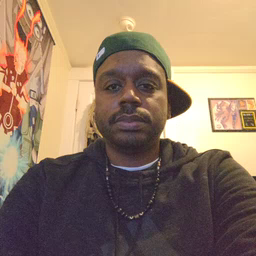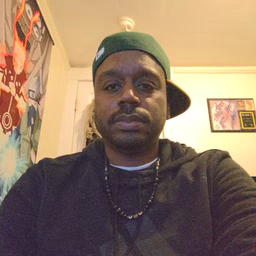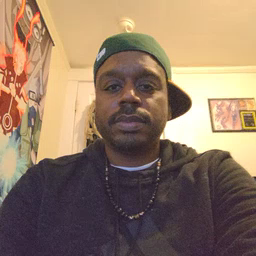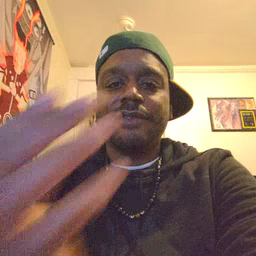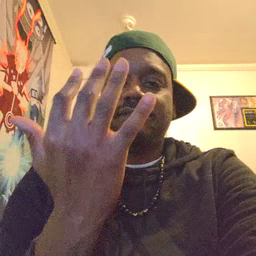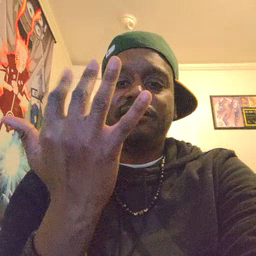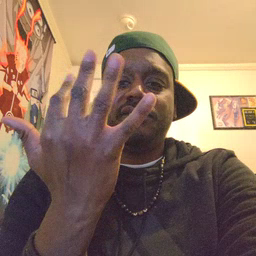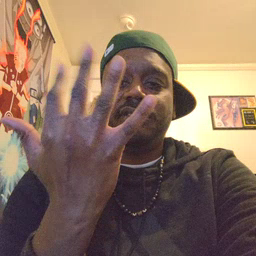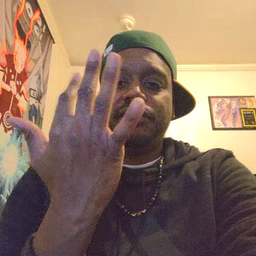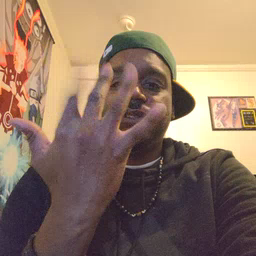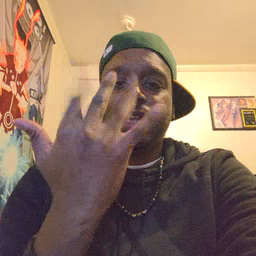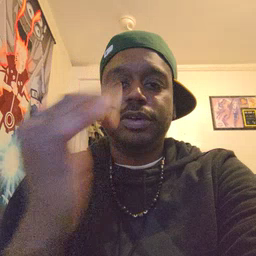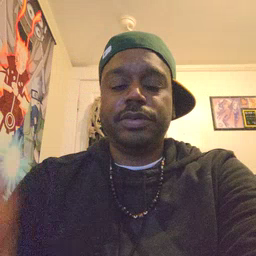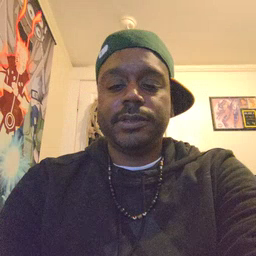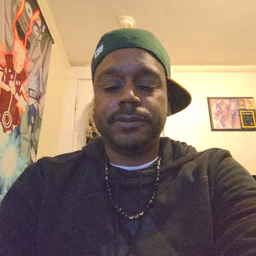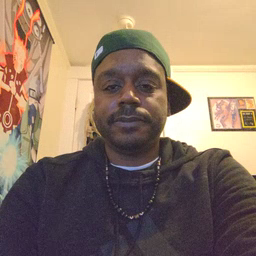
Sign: finger